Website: apple
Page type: billing-address
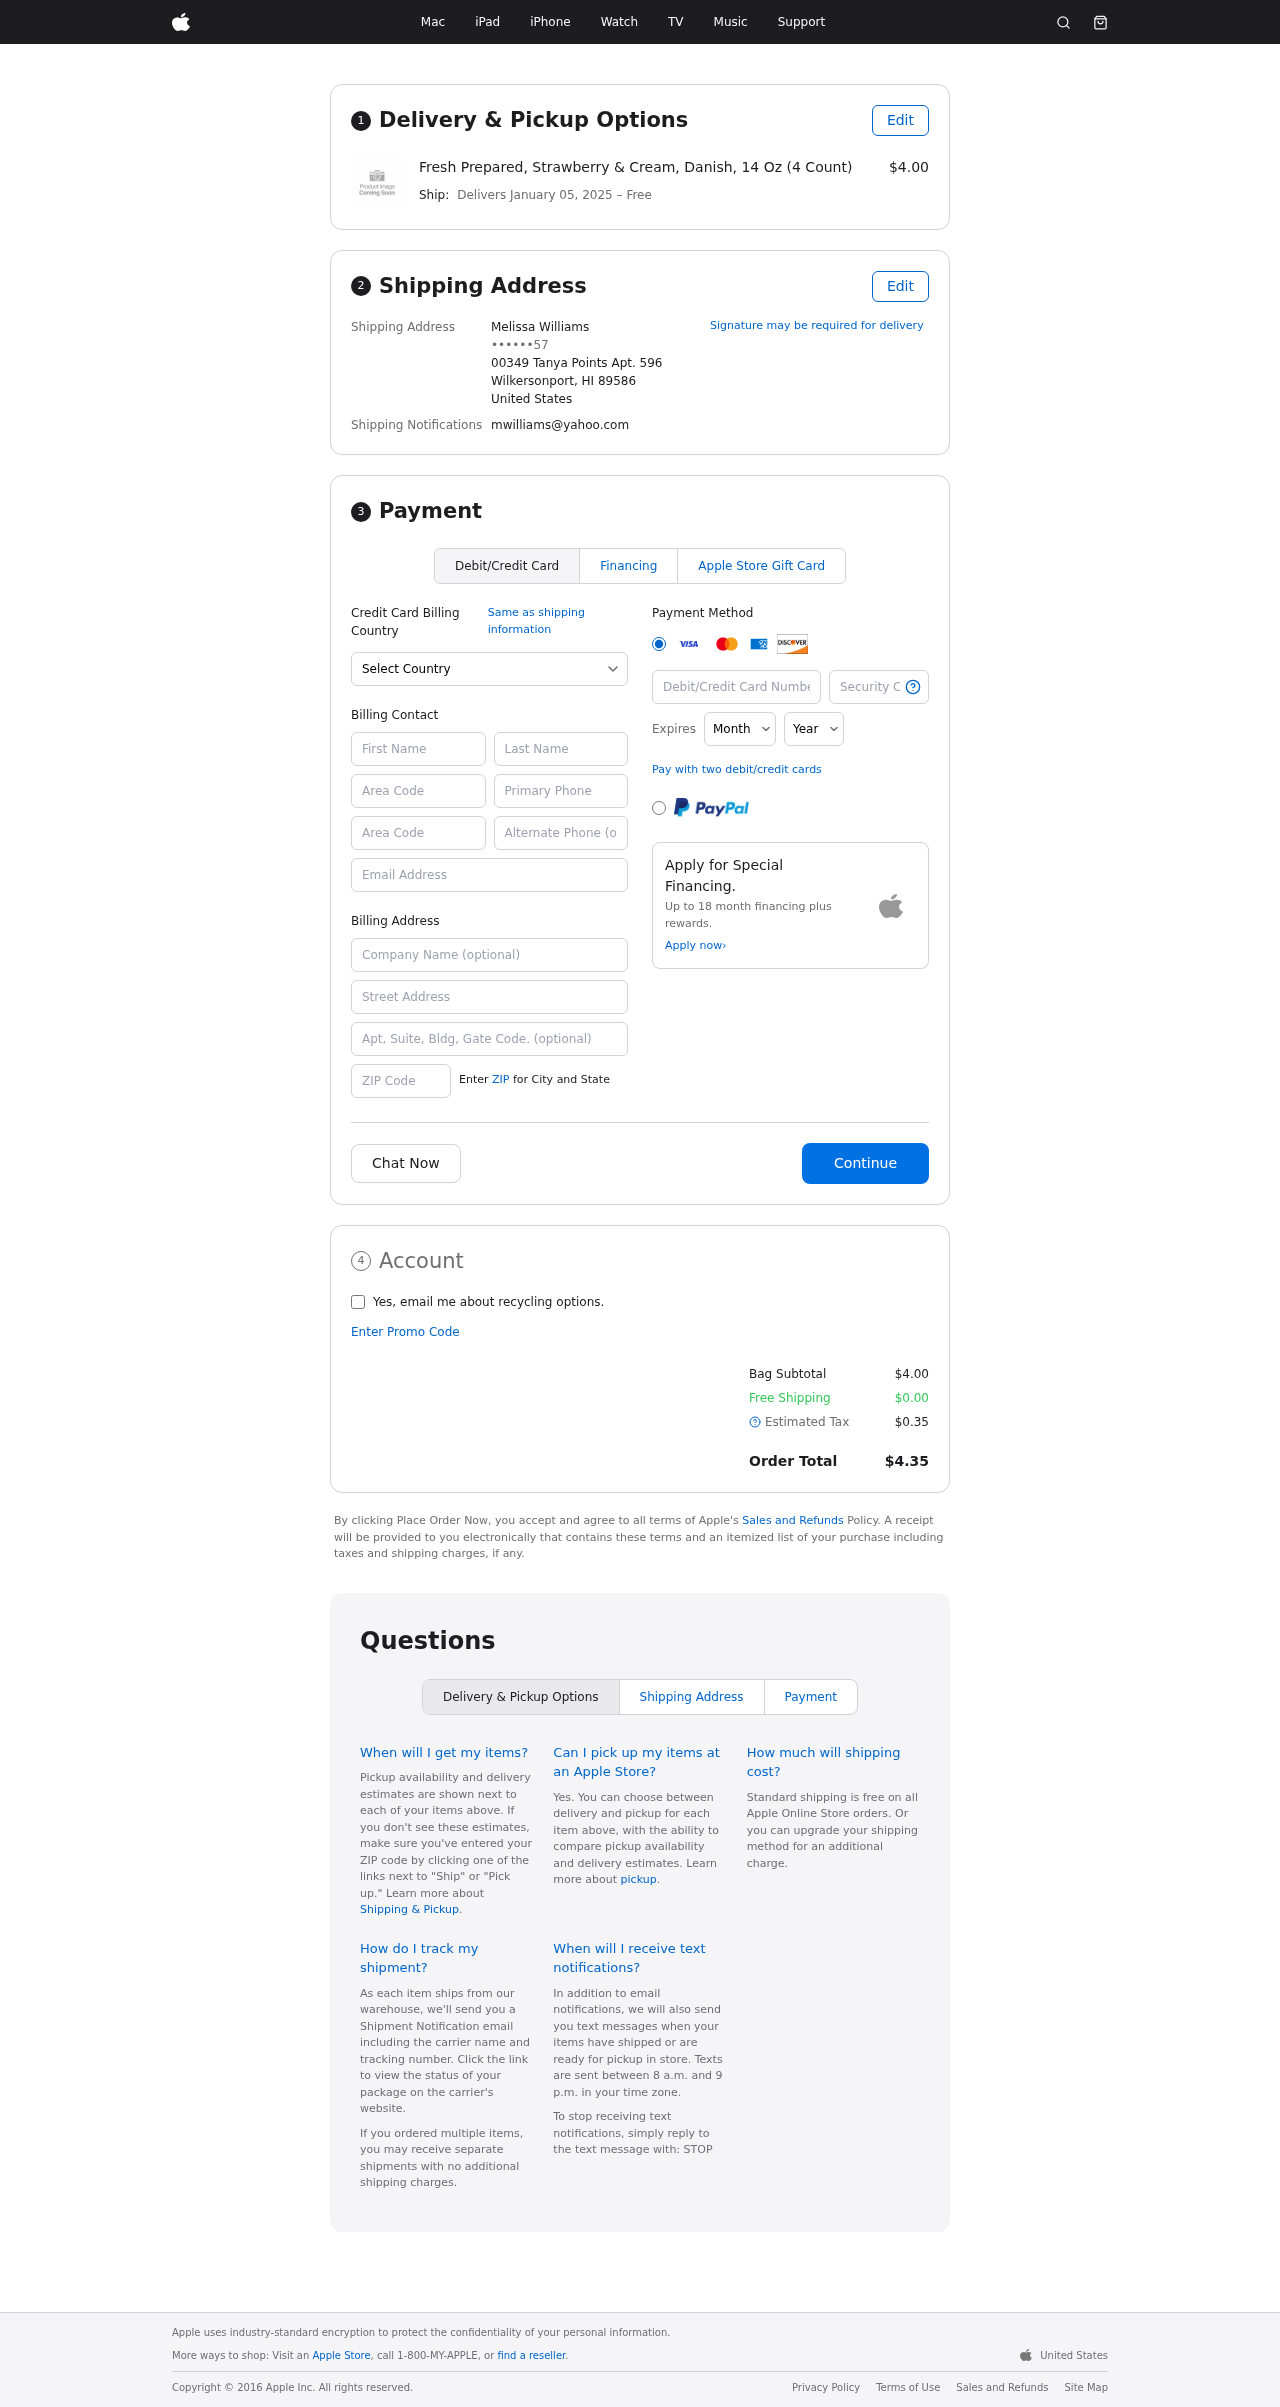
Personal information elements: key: PII_CARD_CVV
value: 2128
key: PII_CARD_EXPIRY_MONTH
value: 12
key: PII_CARD_EXPIRY_YEAR
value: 27
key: PII_CARD_NUMBER
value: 3709 2988 7582 940
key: PII_CITY_STATE_ZIP
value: Wilkersonport, HI 89586
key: PII_COUNTRY
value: United States
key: PII_EMAIL
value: mwilliams@yahoo.com
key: PII_FULLNAME
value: Melissa Williams
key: PII_STREET
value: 00349 Tanya Points Apt. 596
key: PII_PHONE_MASKED
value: ••••••57
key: PII_BILLING_FIRSTNAME
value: Melissa
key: PII_BILLING_LASTNAME
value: Williams
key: PII_BILLING_PHONE_AREA
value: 643
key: PII_BILLING_PHONE
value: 6438883957
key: PII_BILLING_PHONE_ALT_AREA
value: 884
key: PII_BILLING_PHONE_ALT
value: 8846867205
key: PII_BILLING_EMAIL
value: mwilliams@yahoo.com
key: PII_BILLING_STREET
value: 00349 Tanya Points Apt. 596
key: PII_BILLING_STREET2
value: Suite 316
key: PII_BILLING_POSTCODE
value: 89586
Product elements: key: PRODUCT1_NAME
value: Fresh Prepared, Strawberry & Cream, Danish, 14 Oz (4 Count)
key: PRODUCT1_PRICE
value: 4
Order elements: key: ORDER_DELIVERY_DATE
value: January 05, 2025
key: ORDER_SUBTOTAL
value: $4.00
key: ORDER_SHIPPING_COST
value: $0.00
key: ORDER_TAX
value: $0.35
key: ORDER_TOTAL
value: $4.35